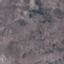
Land use / land cover: HerbaceousVegetation